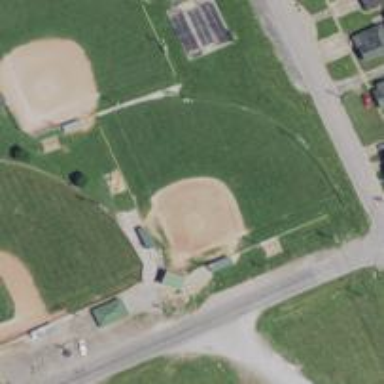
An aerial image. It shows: Baseball pitch for leisure land.